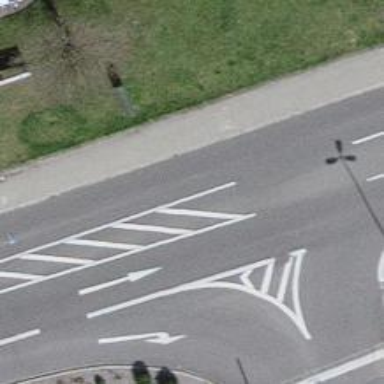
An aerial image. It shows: Asphalt road classified as primary highway.